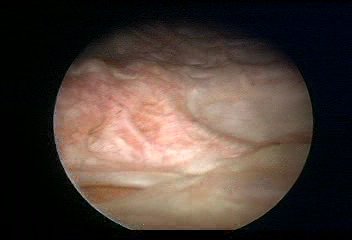
Modality: WLC
Class: Normal mucosa
Bladder cancer association: No